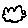
Label: cloud